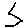
Label: zigzag